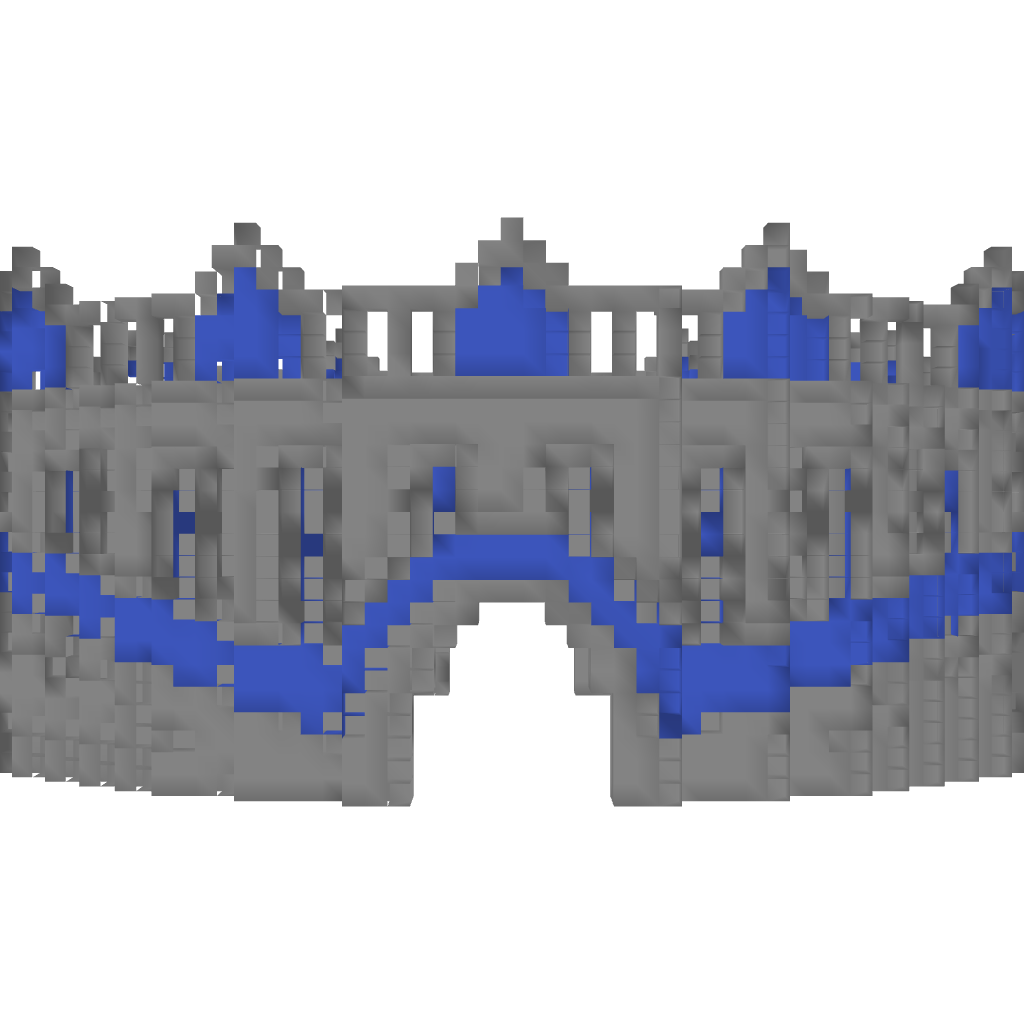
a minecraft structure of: Paul's Structure high quality